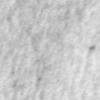
Label: no_change